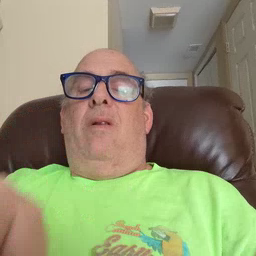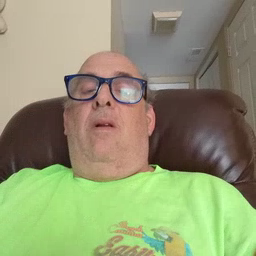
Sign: that